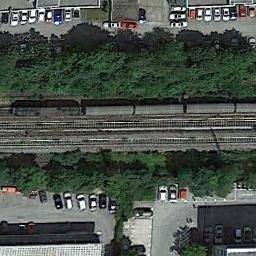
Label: railway